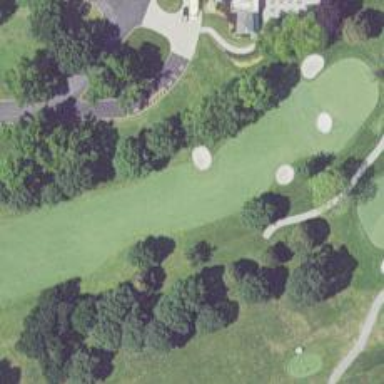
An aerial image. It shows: Golf hole.